Question: I have a situation where I want to make a drop-down parameter visible only if a previous multi-drop-down param. has one choice chosen(out of many choices).

Wht i've triedso far is to set the Default Val. for the drop-down parameter to be this:
'''
=iif( Parameters!AccountIDs.Count >0 , 1, Nothing)
'''
But it's not working. any tips appreciated, thanks
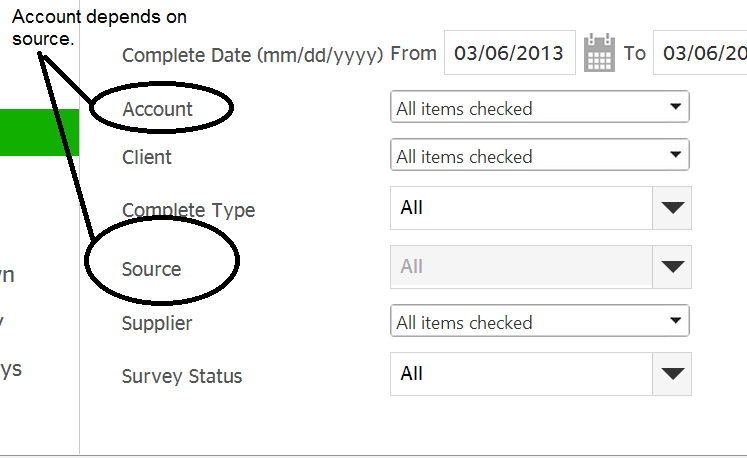
Answer: You won't be able to make a parameter disabled or enabled like this. (At least not without getting really complicated and hacking the page a bunch)
But you can make the second parameter have dynamic available options. Then make it just a sinlge option such as '"<Not applicable>"' and select that if the earlier parameter has multiple values.
You will need to create a dataset that returns the available parameters. Something like this might work:
'''
SELECT
'<Not Applicable>' AS ParameterValue
WHERE
@ParamOneCount > 1
UNION ALL
SELECT
SourceName
FROM
someTable
WHERE
@ParamOneCount = 1
'''
(You could change replace the second 'SELECT' with multiple selects to have multiple hard coded values.) Then in the parameters for this dataset, set one of the parameters to be called "ParamOneCount" and set its value to be '=Parameters!Account.Count'